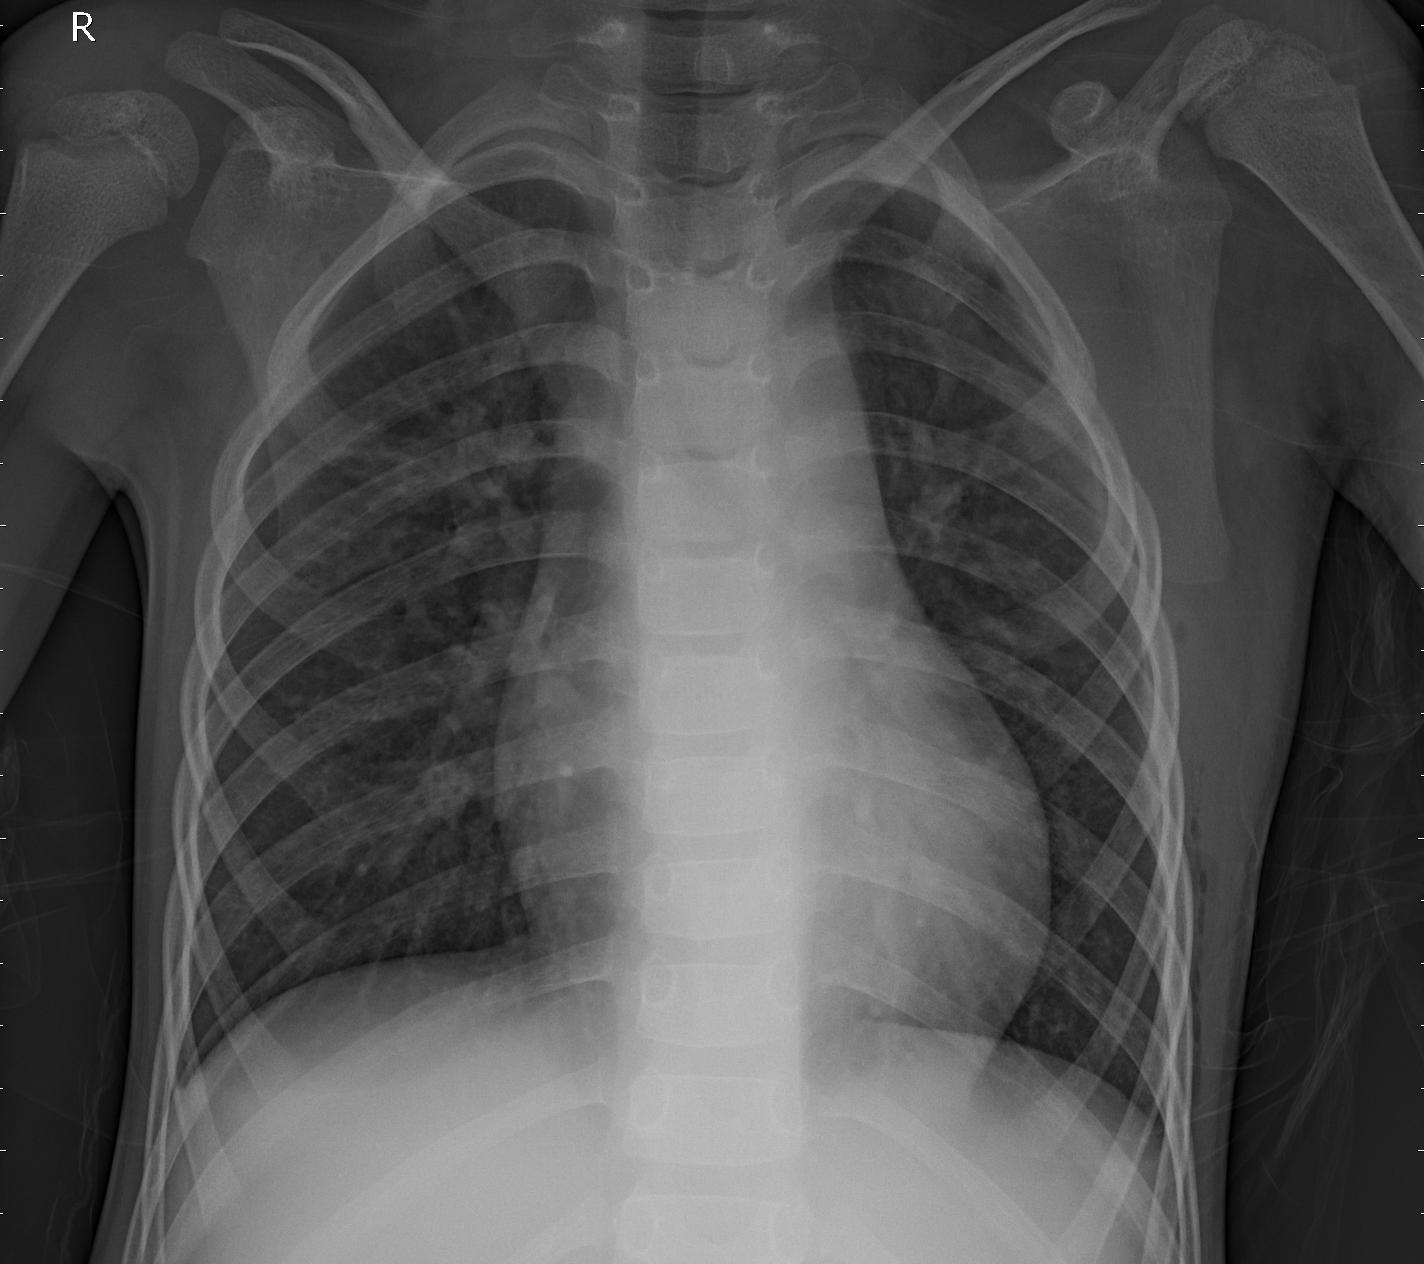
Diagnosis: PNEUMONIA